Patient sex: M
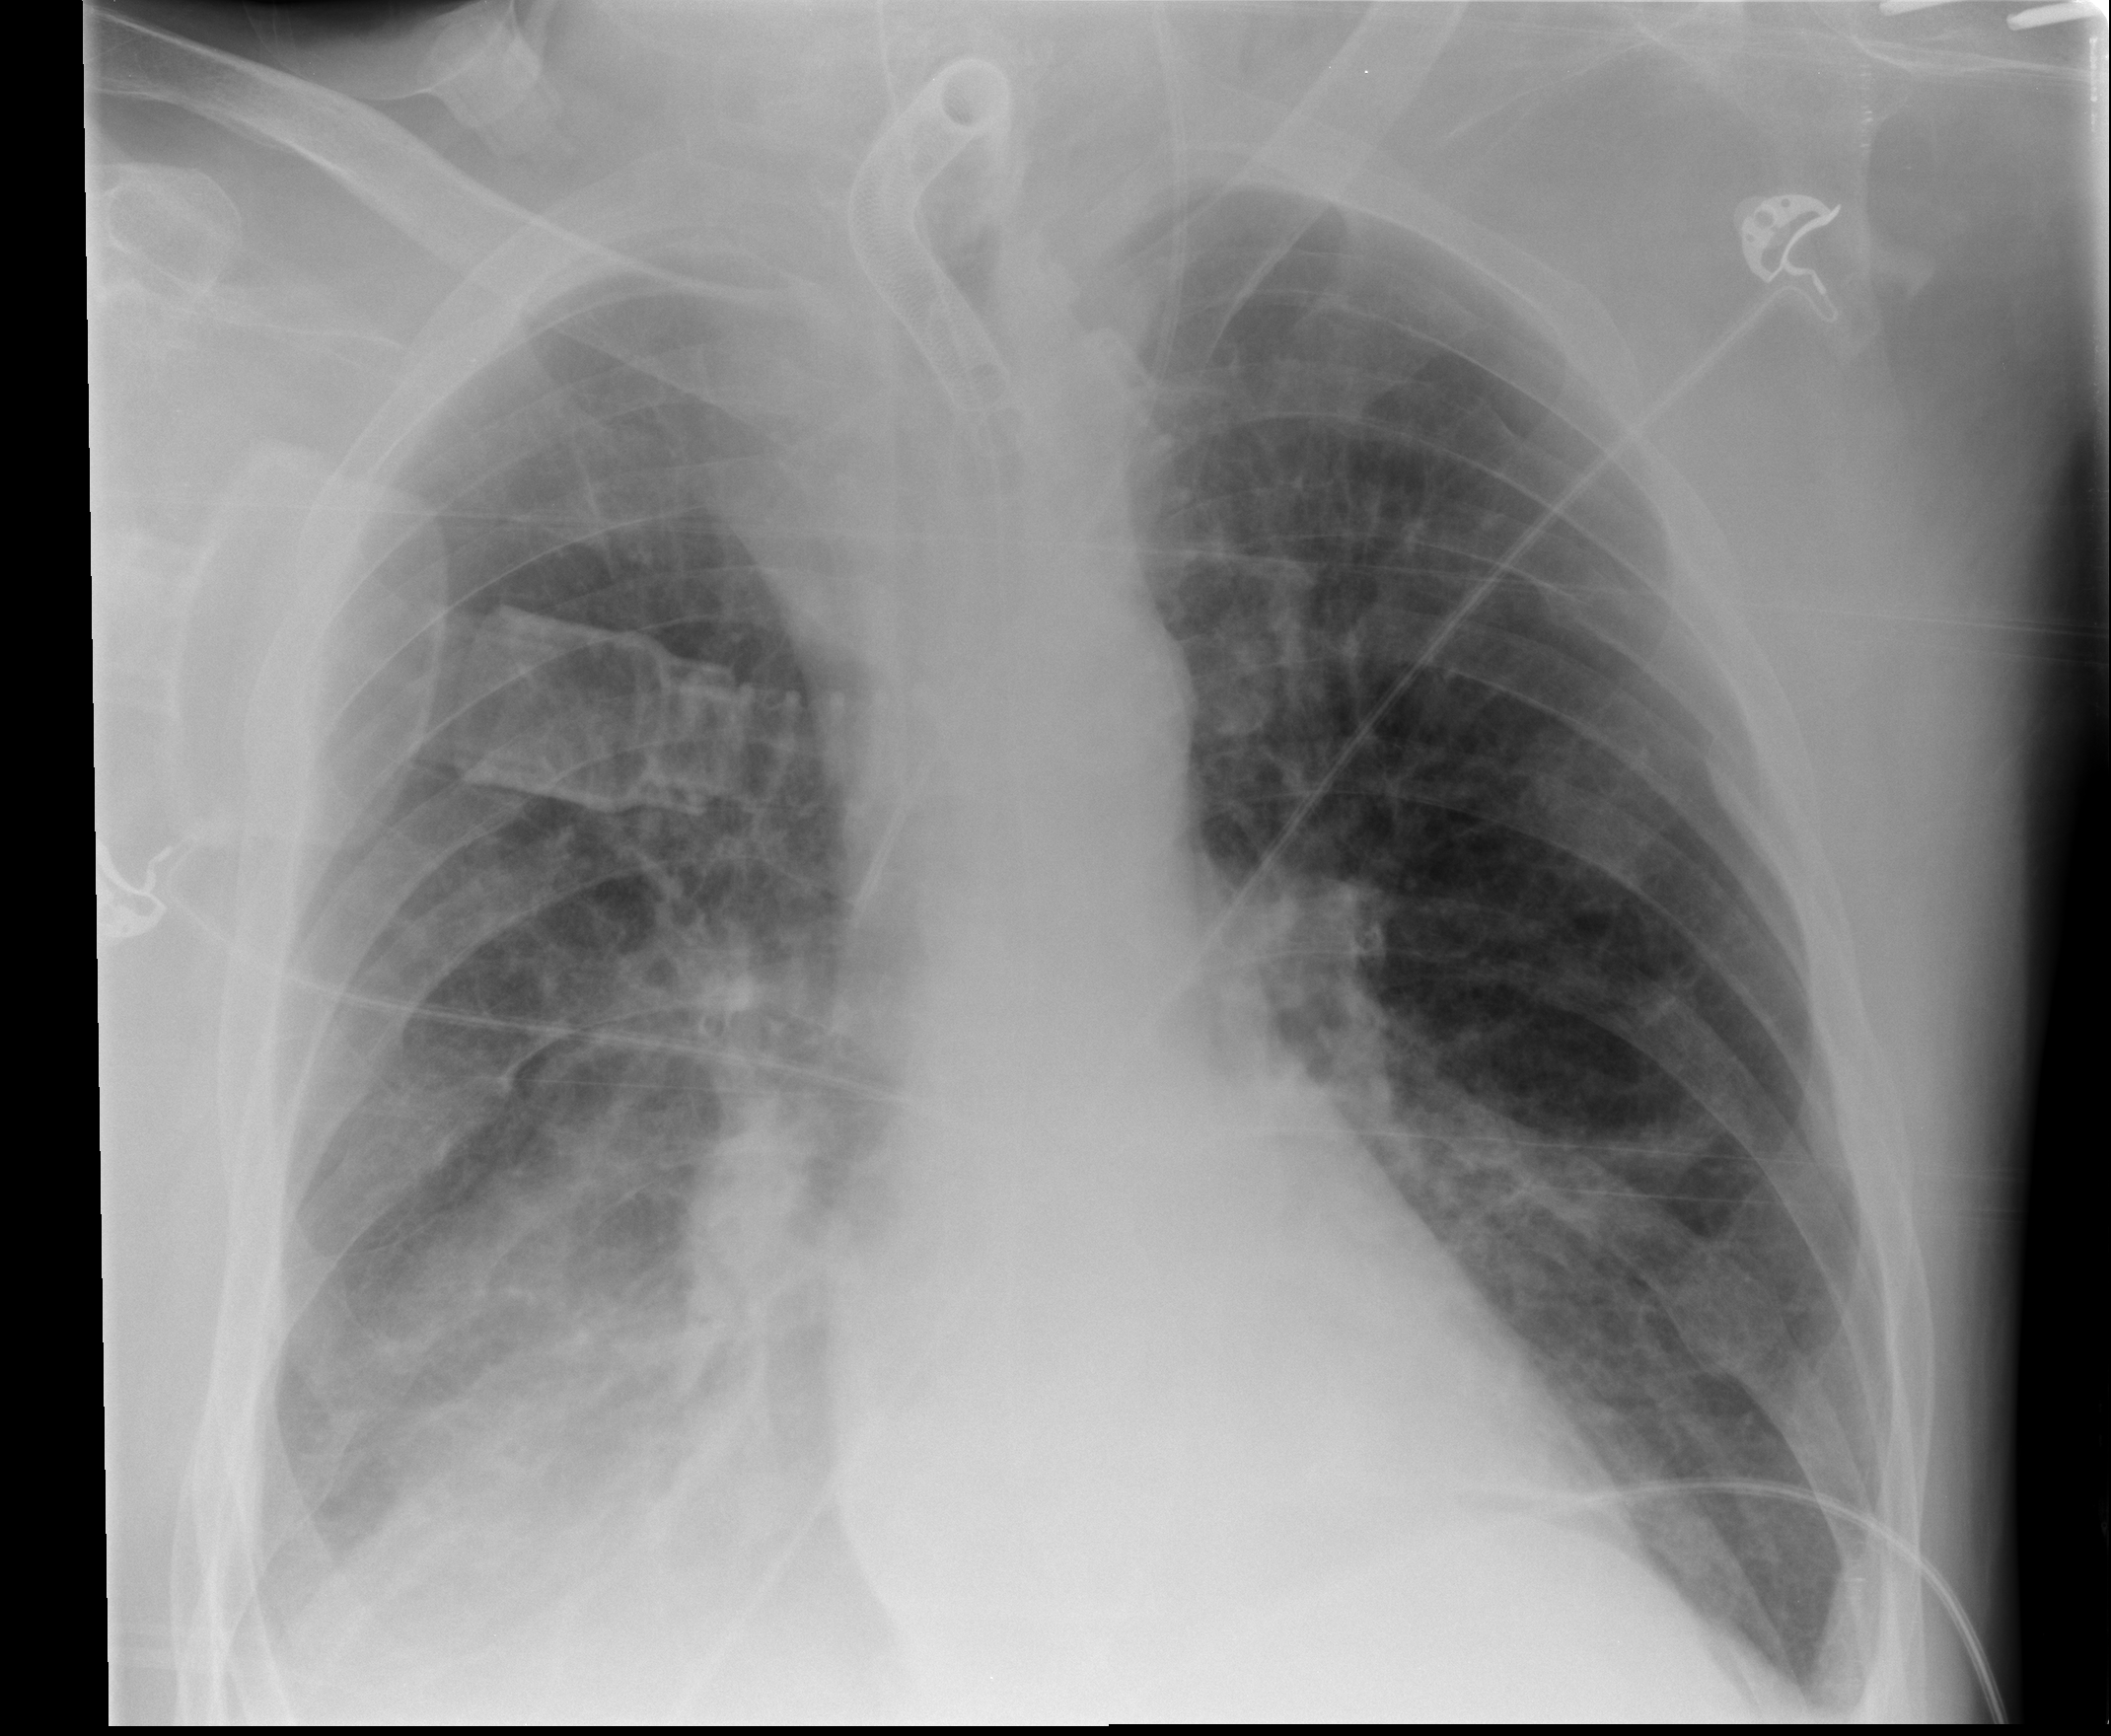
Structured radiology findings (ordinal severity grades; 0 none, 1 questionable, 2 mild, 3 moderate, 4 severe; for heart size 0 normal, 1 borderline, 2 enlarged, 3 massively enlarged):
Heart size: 1
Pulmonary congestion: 1
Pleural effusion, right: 1
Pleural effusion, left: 2
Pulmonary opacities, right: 1
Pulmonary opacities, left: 0
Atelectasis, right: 2
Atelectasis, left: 2